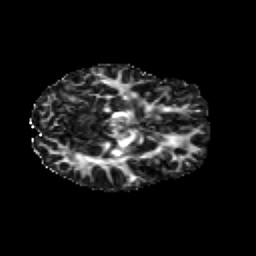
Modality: FA
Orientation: axial
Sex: female
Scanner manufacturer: siemens
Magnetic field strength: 3 T
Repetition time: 5 s
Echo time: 0.071 s